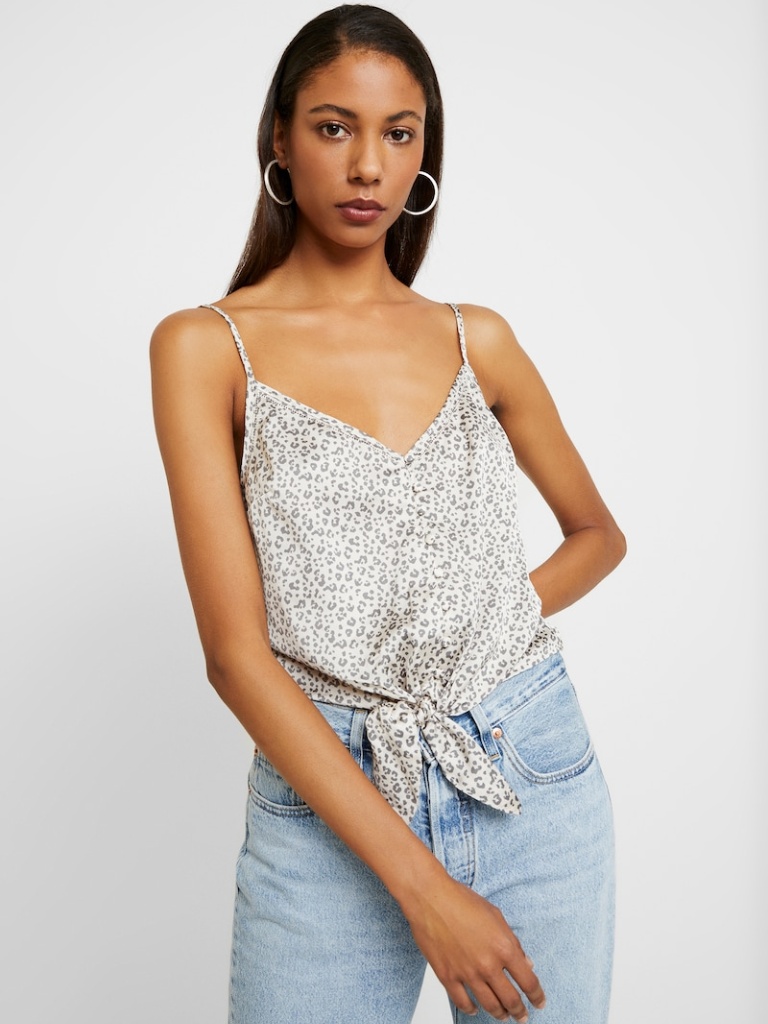
cotton relaxed sleeveless waist length Untucked v-neck camisole